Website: crate-barrel
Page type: billing-address
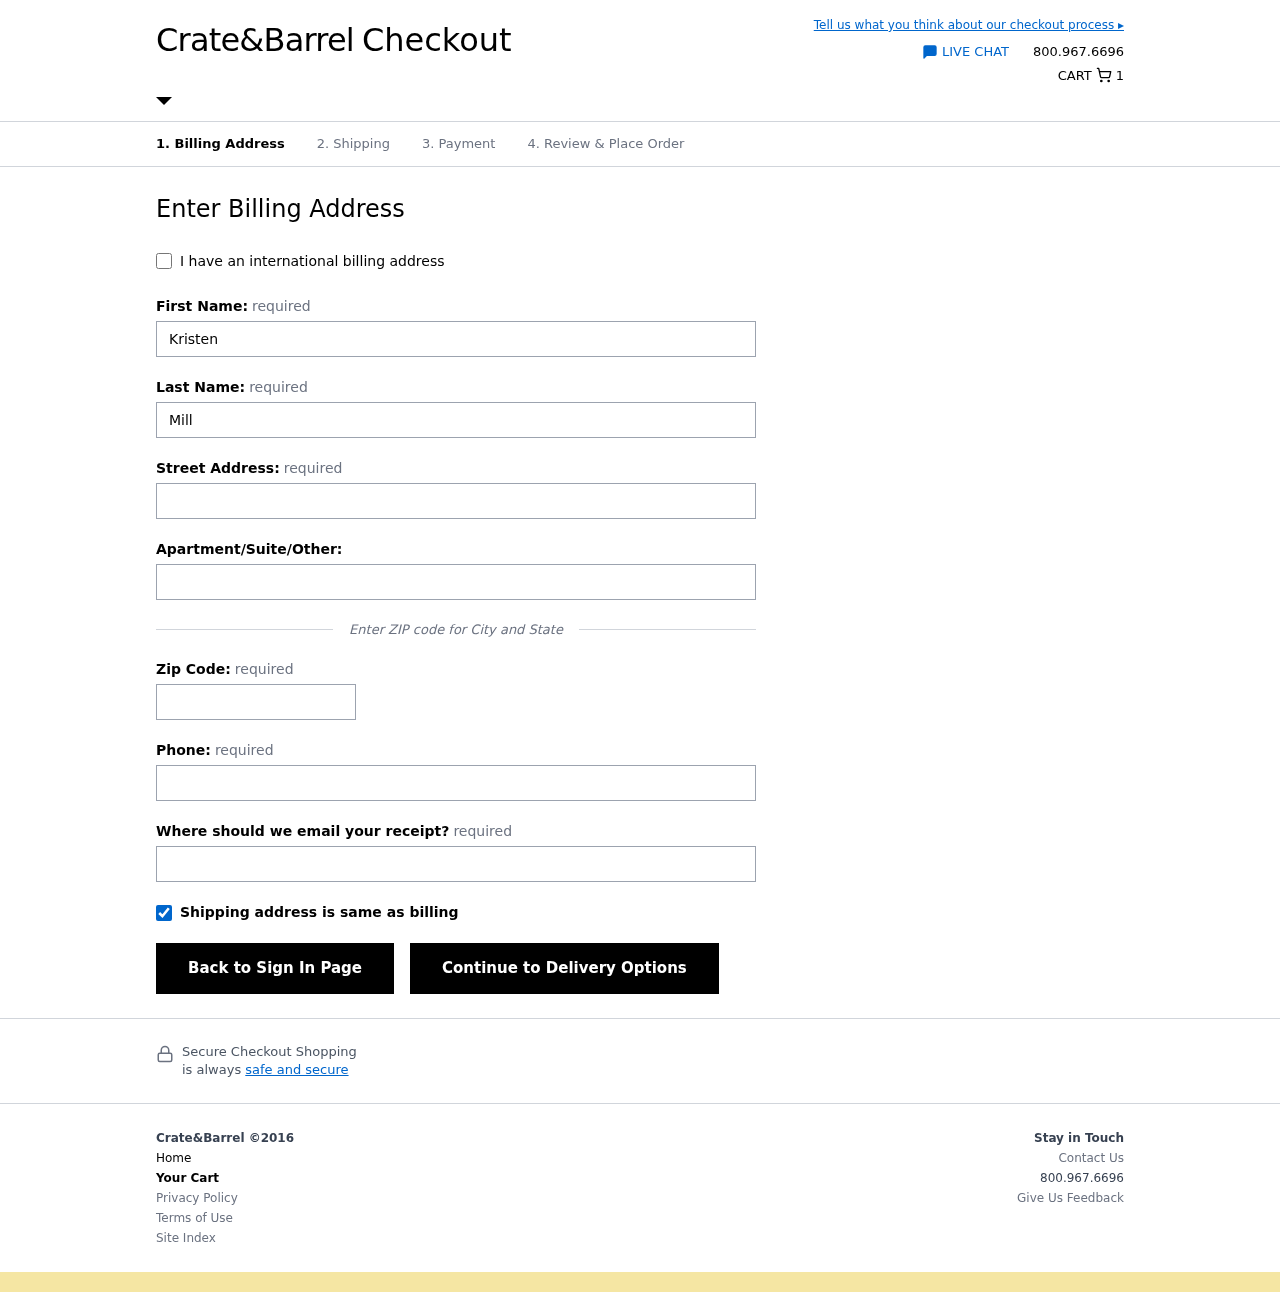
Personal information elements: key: PII_EMAIL
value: kristen.miller@yahoo.com
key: PII_FIRSTNAME
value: Kristen
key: PII_LASTNAME
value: Miller
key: PII_PHONE
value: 9939766218
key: PII_POSTCODE
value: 13508
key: PII_STREET
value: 0550 Richard Centers
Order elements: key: ORDER_NUM_ITEMS
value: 1